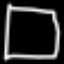
Label: square